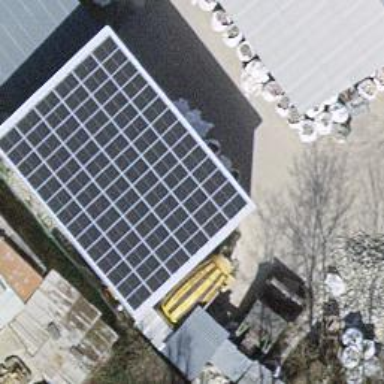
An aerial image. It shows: Solar power generator with photovoltaic panels.